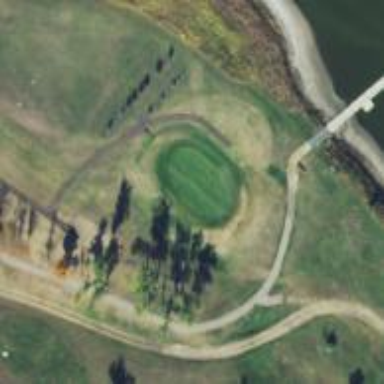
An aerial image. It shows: Golf hole.